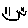
Label: smiley face